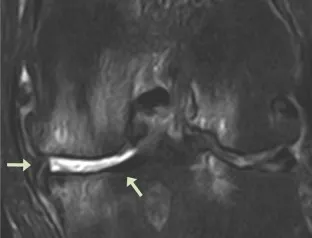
Coronal. Sequential T2 views of the knee from patient #2. . 14/20) show cartilage lesions (arrows).
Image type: radiology (mri)